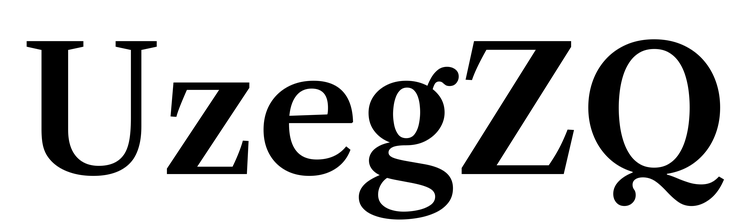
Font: LibreCaslonText_SemiBold